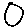
Label: circle